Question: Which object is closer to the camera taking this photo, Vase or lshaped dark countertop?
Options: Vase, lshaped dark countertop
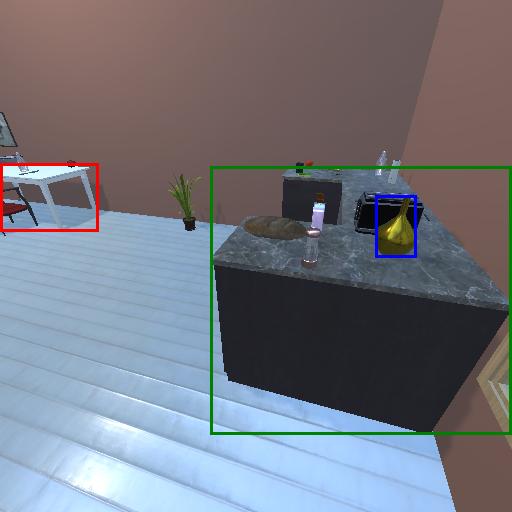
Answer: Vase